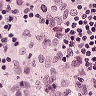
Metastatic tissue present: no